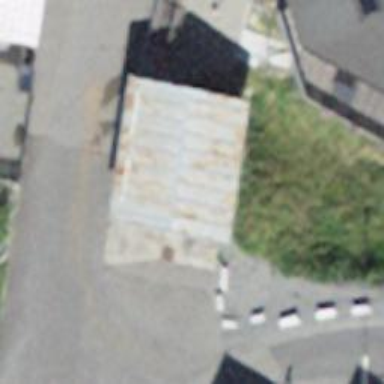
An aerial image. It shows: Garage building.